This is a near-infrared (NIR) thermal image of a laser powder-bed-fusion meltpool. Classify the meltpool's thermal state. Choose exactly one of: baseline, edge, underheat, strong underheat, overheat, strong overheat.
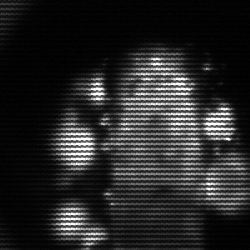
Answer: strong underheat